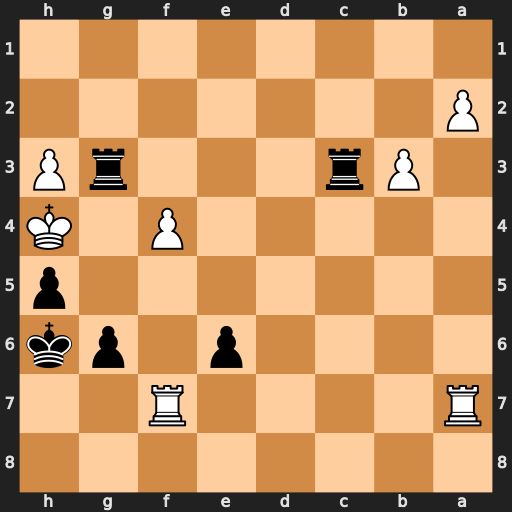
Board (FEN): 8/R4R2/4p1pk/7p/5P1K/1Pr3rP/P7/8
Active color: b
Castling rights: -
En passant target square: -
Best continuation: Rxh3#